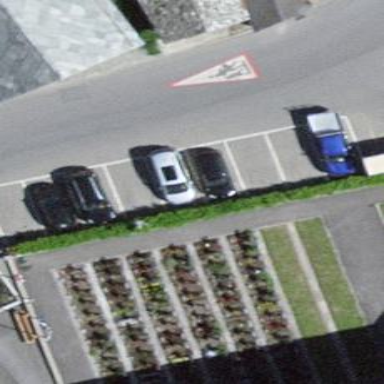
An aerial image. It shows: Parking area.